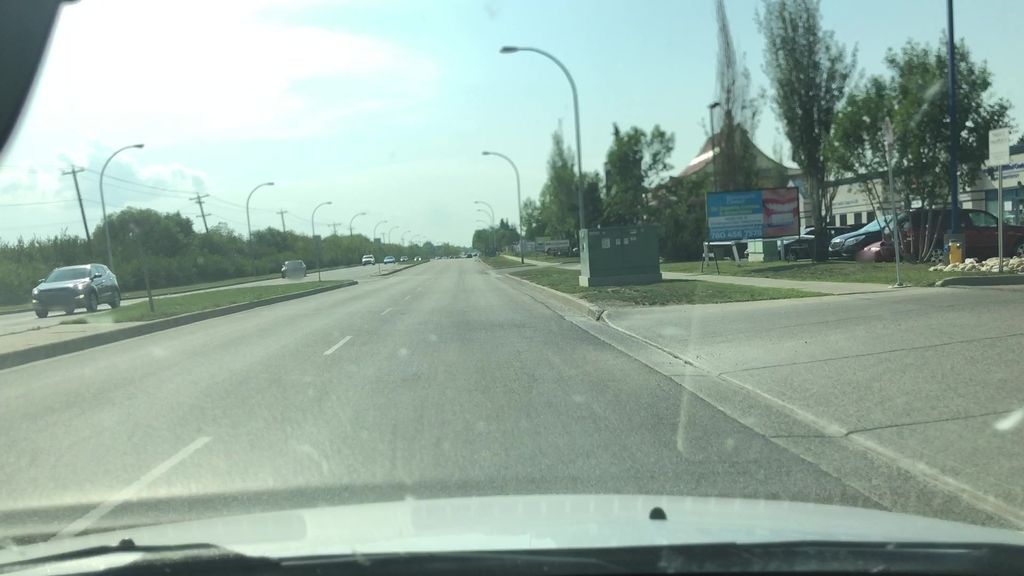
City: edmonton